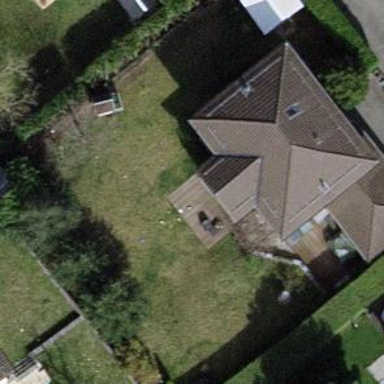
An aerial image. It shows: Garden enclosed by fence.